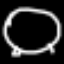
Label: clock